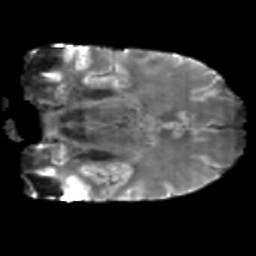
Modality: T2w
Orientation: coronal
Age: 46
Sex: male
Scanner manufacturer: ge
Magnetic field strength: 3 T
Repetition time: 3.335 s
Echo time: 0.0868 s